Question: I am using dotnetopneauth's Custom LinkedInClient available at following link:
<URL>
It works on my development machine. I hosted it on Windows Server 2008 R2 Enterprise (64-bit). It works fine there too. But I am switching it to another server with Windows Server 2008 R2 Standard (64-bit) and its creating problem here. On this server it gives me error "Response is not available in current context". Please see the attached image for stack trace.

I've tried the solution at following link:
<URL>
But it didnt work for me.
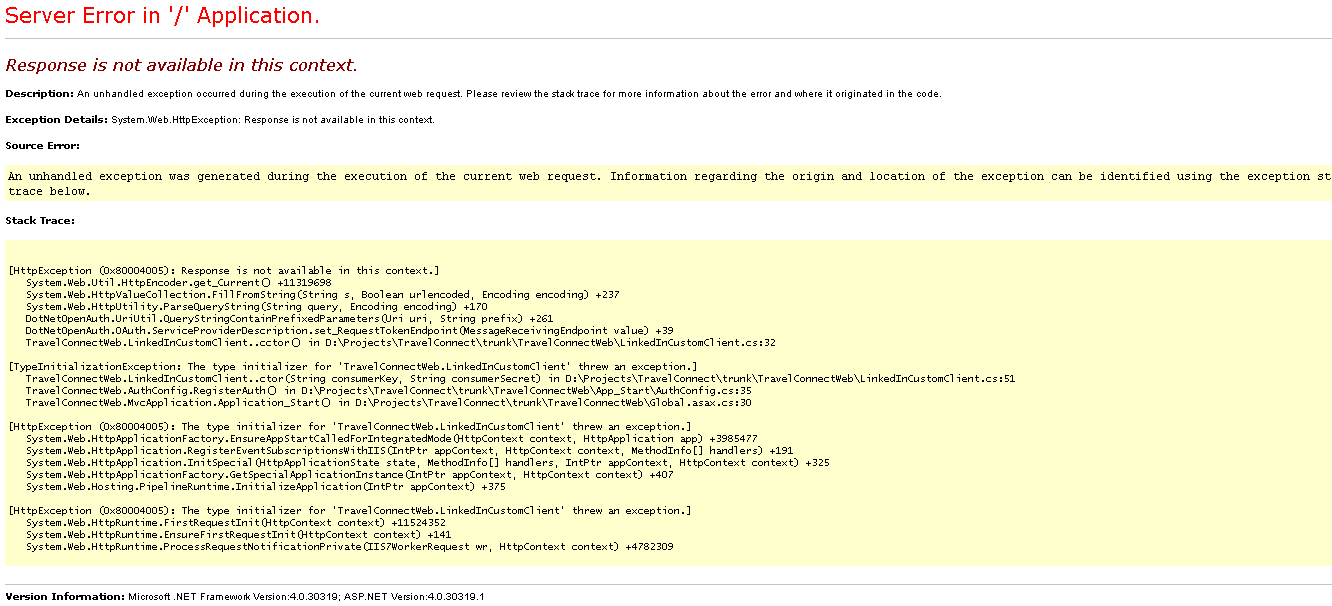
Answer: I downloaded and installed ASP.NET MVC 4 on my server and it worked for me.
ASP.NET MVC 4 download link:
<URL>